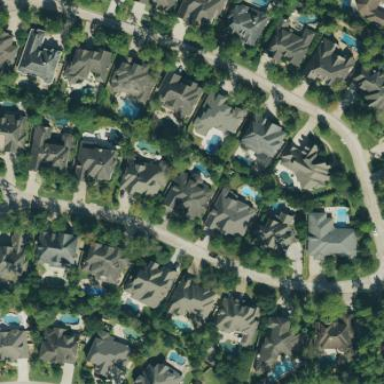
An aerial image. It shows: Residential area within neighborhood.